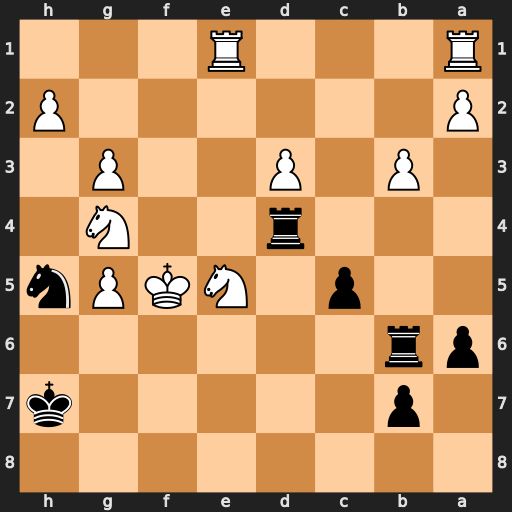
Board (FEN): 8/1p5k/pr6/2p1NKPn/3r2N1/1P1P2P1/P6P/R3R3
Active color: b
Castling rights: -
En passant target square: -
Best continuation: Ng7#